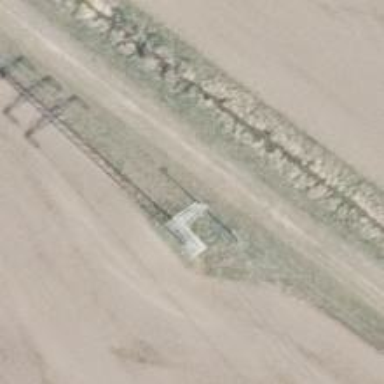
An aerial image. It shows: Power pole.